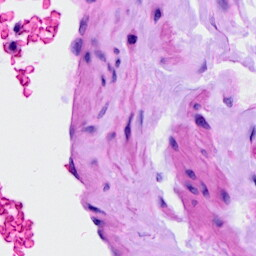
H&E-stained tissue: Ovarian